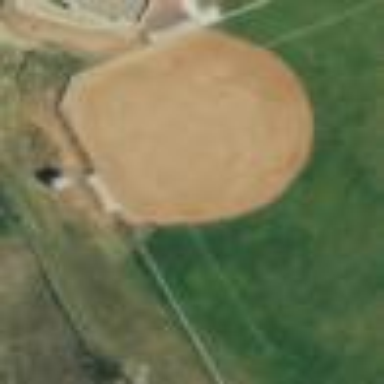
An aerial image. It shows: Grass pitch used for baseball.